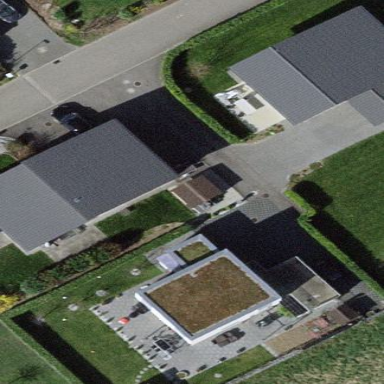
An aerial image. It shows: Detached building with yellow gabled roof.